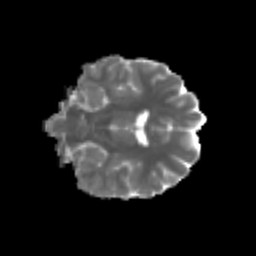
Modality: MD
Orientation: coronal
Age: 47
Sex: male
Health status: healthy
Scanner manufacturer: siemens
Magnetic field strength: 3 T
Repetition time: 3.6 s
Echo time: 0.092 s